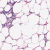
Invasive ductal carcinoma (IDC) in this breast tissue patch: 0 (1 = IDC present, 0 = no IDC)